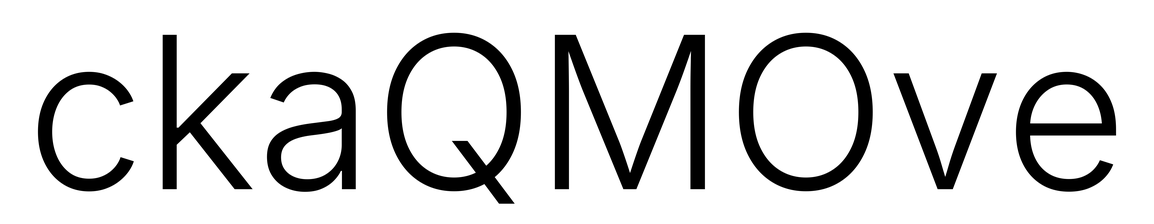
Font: Inter_Light